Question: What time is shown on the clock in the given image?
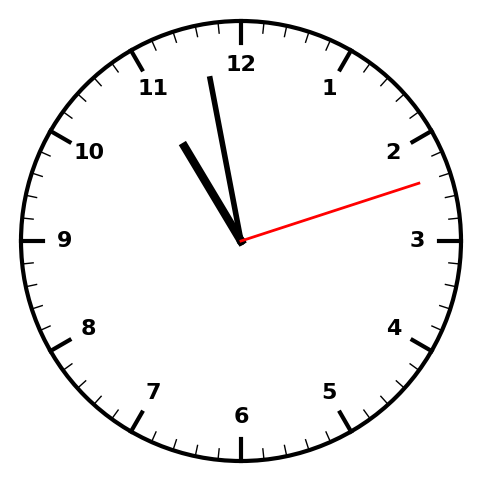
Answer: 10:58:12